Aerial crown-view tile of a tropical tree (Barro Colorado Island, Panama), acquired 20240716:
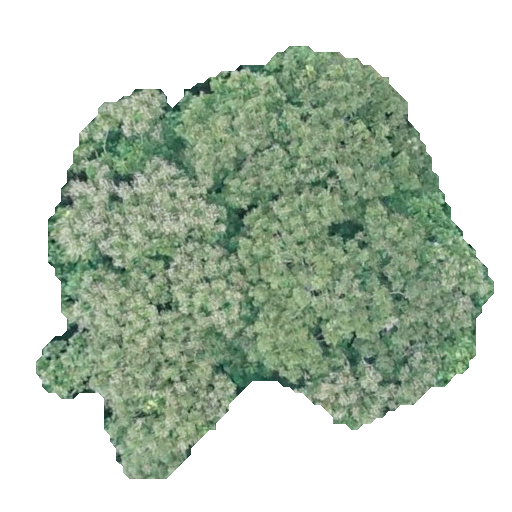
Species: Dipteryx oleifera
GBIF accepted scientific name: Dipteryx oleifera
Crown area: 205.818 m²